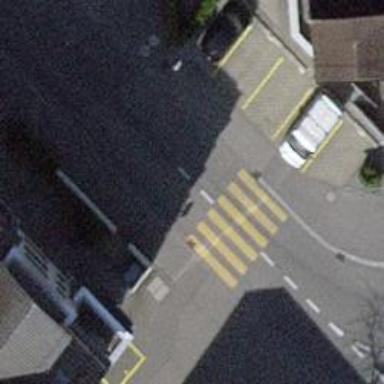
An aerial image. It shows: Zebra crossing on the road.